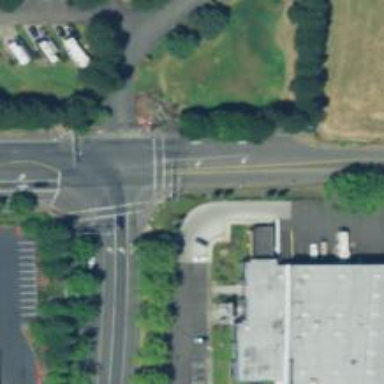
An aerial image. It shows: Secondary road with asphalt surface and sidewalk on the left.